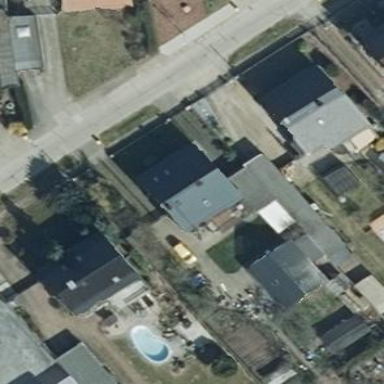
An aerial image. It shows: Residential building.